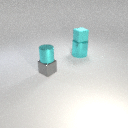
small gray metal cube below small cyan metal cylinder